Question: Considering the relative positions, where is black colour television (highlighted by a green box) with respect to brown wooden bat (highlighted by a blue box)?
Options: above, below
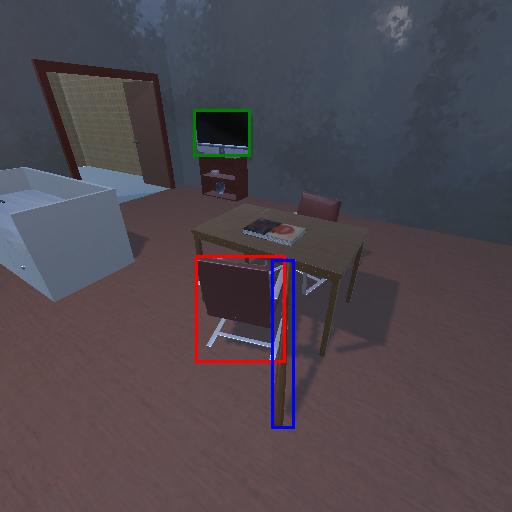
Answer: above